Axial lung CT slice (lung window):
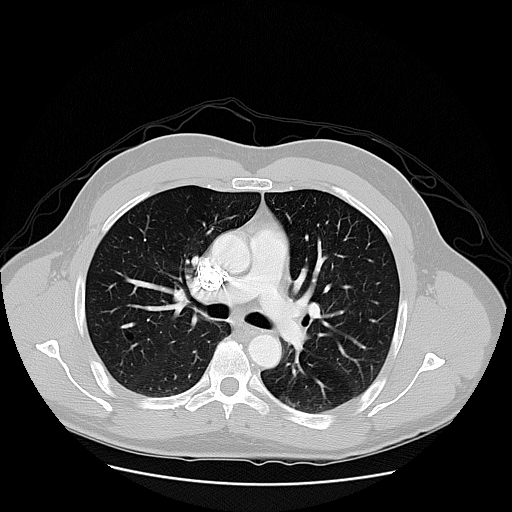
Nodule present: no